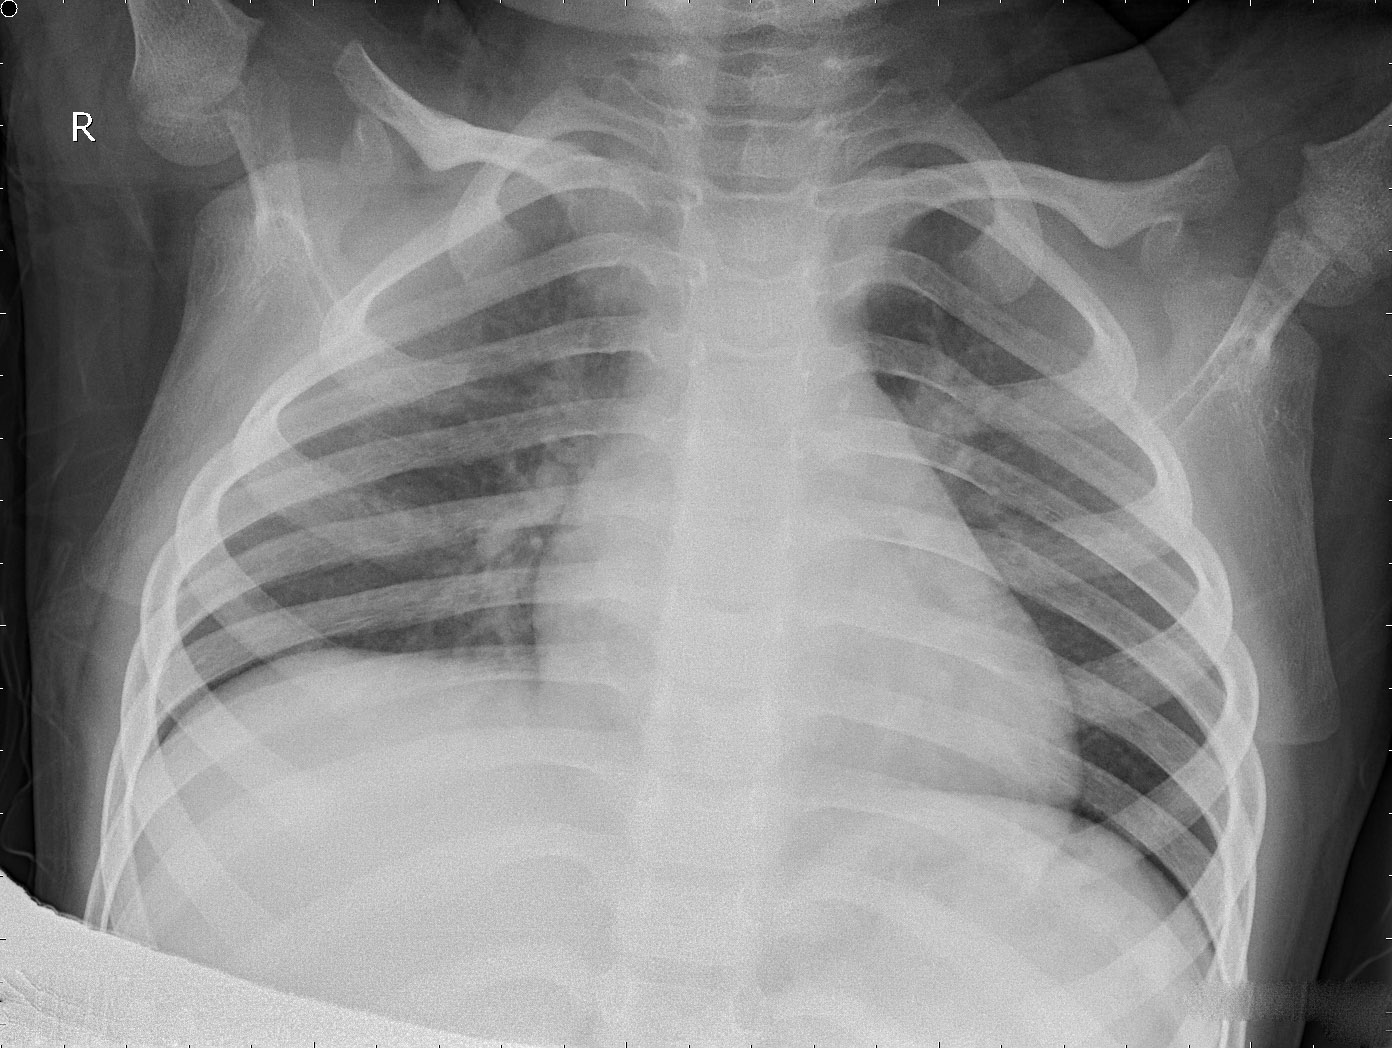
Diagnosis: NORMAL